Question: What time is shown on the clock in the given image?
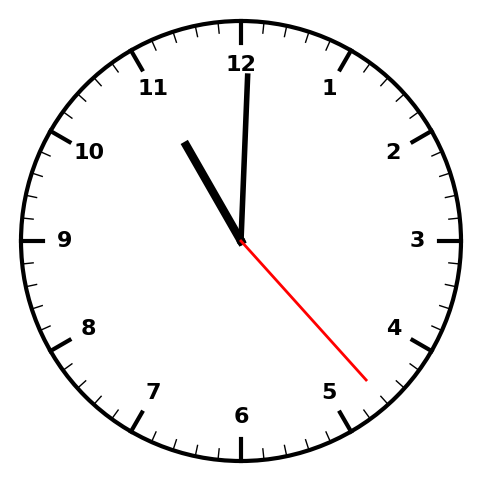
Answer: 11:00:23